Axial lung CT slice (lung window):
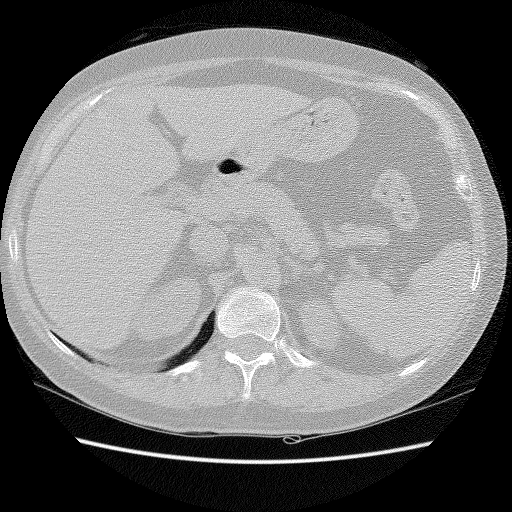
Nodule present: no